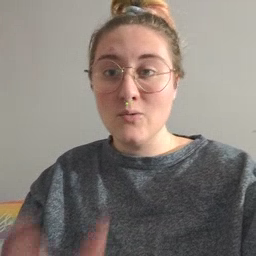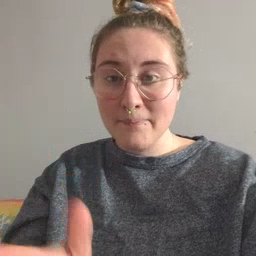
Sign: grandma